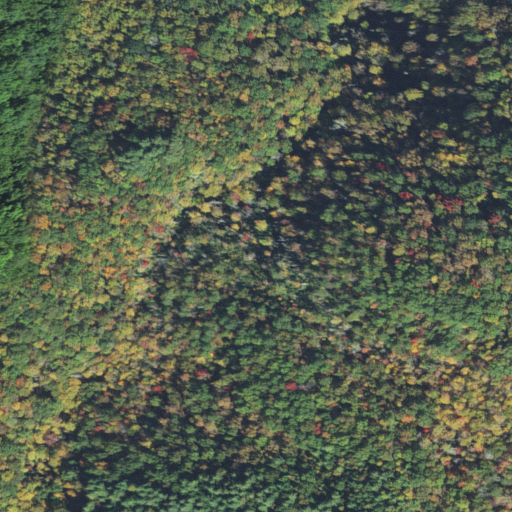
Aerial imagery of valley in North Carolina named Tom Bryan Cove containing mixed forest and deciduous forest